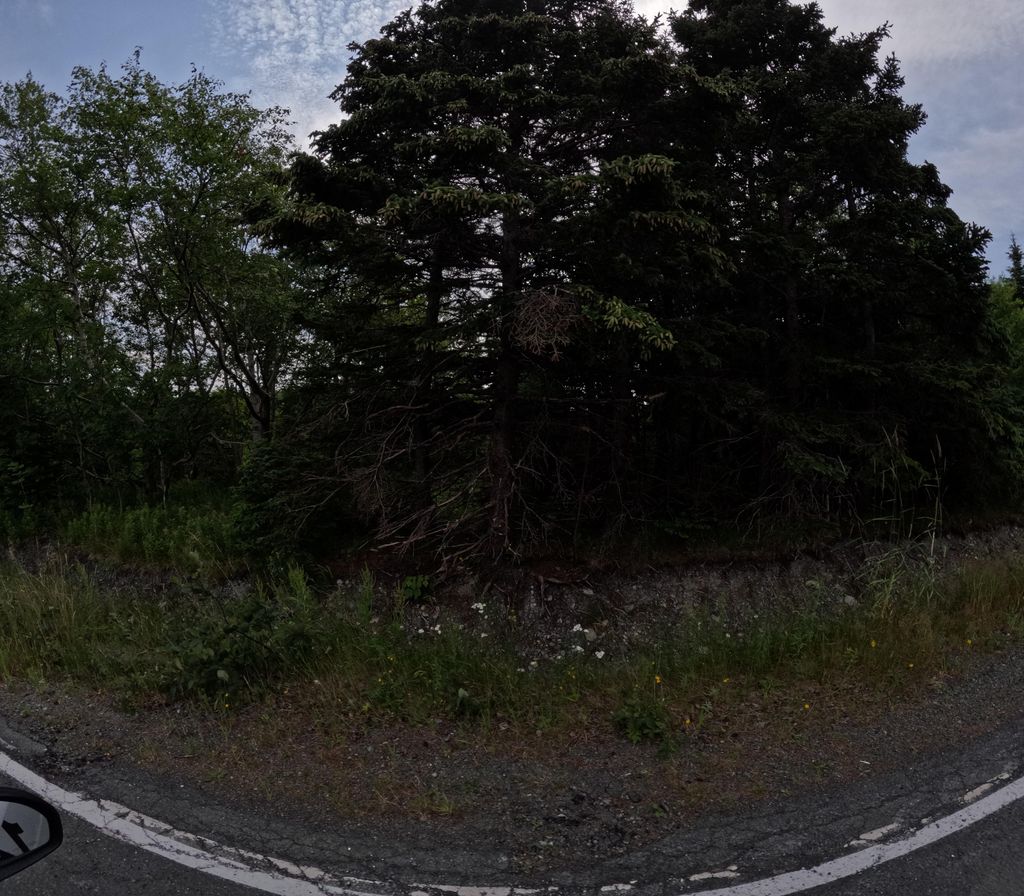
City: st_johns